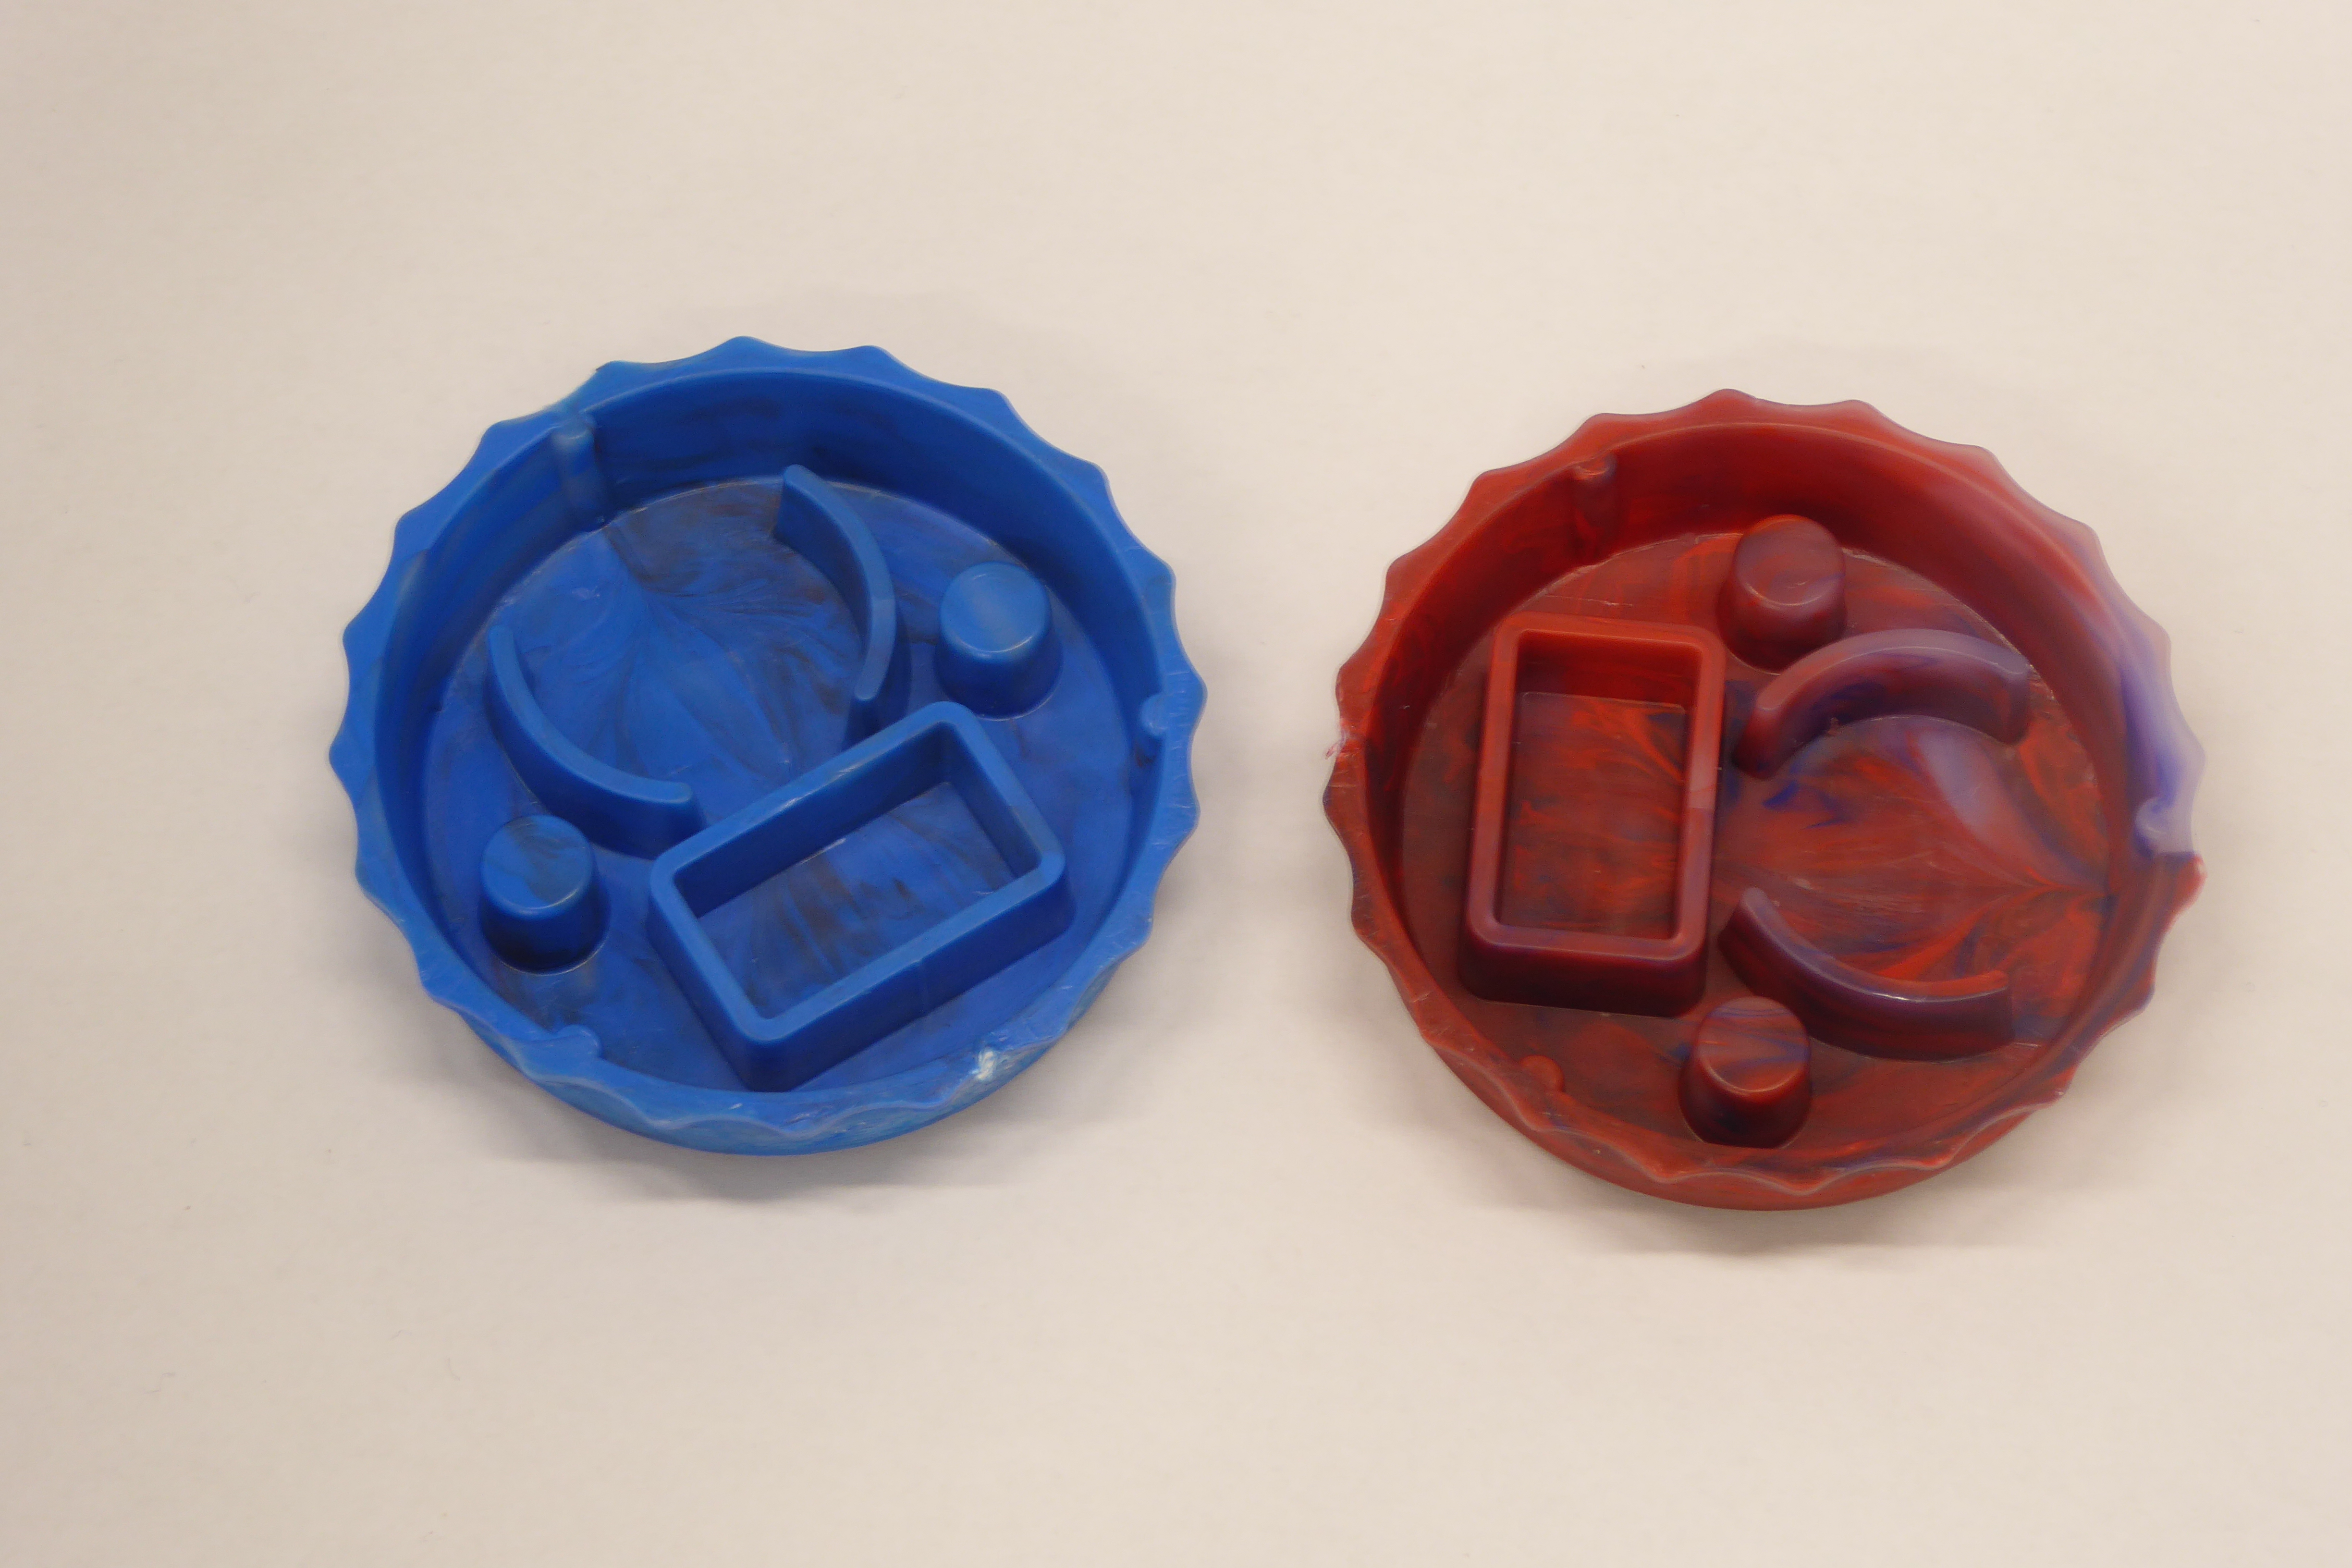
Label: Bottle Opener - Cover